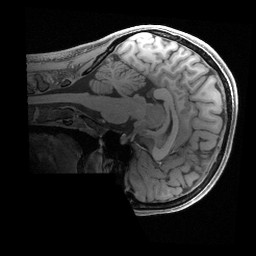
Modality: T1w
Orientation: sagittal
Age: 23
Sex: female
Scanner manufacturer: siemens
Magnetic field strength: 3 T
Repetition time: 2.4 s
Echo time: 0.00241 s